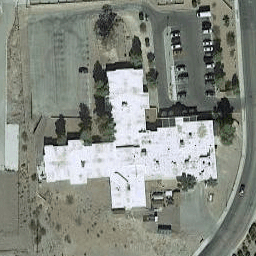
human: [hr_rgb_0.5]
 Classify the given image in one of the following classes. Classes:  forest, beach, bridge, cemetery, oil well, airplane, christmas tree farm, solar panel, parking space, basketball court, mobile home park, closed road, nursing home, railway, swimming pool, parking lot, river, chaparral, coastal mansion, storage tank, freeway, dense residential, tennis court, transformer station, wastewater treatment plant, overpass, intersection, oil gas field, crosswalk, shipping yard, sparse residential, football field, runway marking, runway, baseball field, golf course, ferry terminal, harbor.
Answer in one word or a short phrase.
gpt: nursing home